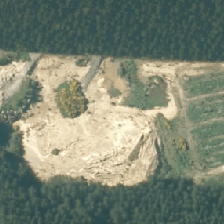
Land cover: harvested_forest